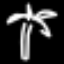
Label: palm tree